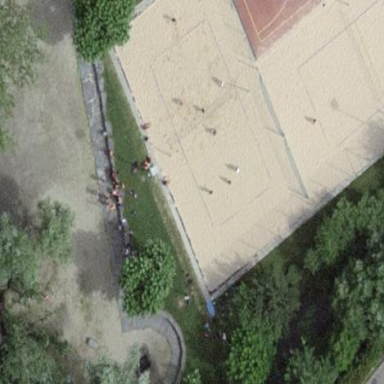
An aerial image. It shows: Sandy pitch designated for beach volleyball.